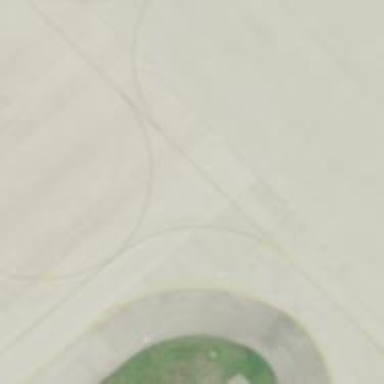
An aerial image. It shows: Image of taxiway at airport.